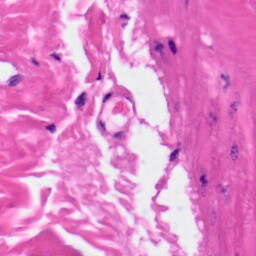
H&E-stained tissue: Skin